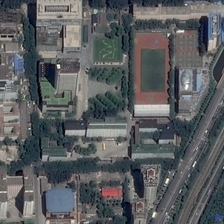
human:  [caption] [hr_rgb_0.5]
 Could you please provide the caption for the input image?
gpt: many buildings and green trees are in a school with a playground .

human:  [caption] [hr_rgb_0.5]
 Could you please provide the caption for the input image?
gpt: many buildings and green trees are in a school with a playground .

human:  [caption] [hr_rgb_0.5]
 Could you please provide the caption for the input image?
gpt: many buildings and green trees are in a school with a playground .

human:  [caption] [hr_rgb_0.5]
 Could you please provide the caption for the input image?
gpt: many buildings and green trees are in a school with a playground .

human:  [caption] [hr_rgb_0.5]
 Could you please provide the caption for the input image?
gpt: many buildings and green trees are in a school with a playground .